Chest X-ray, PA view. Patient: 62 years old, sex M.
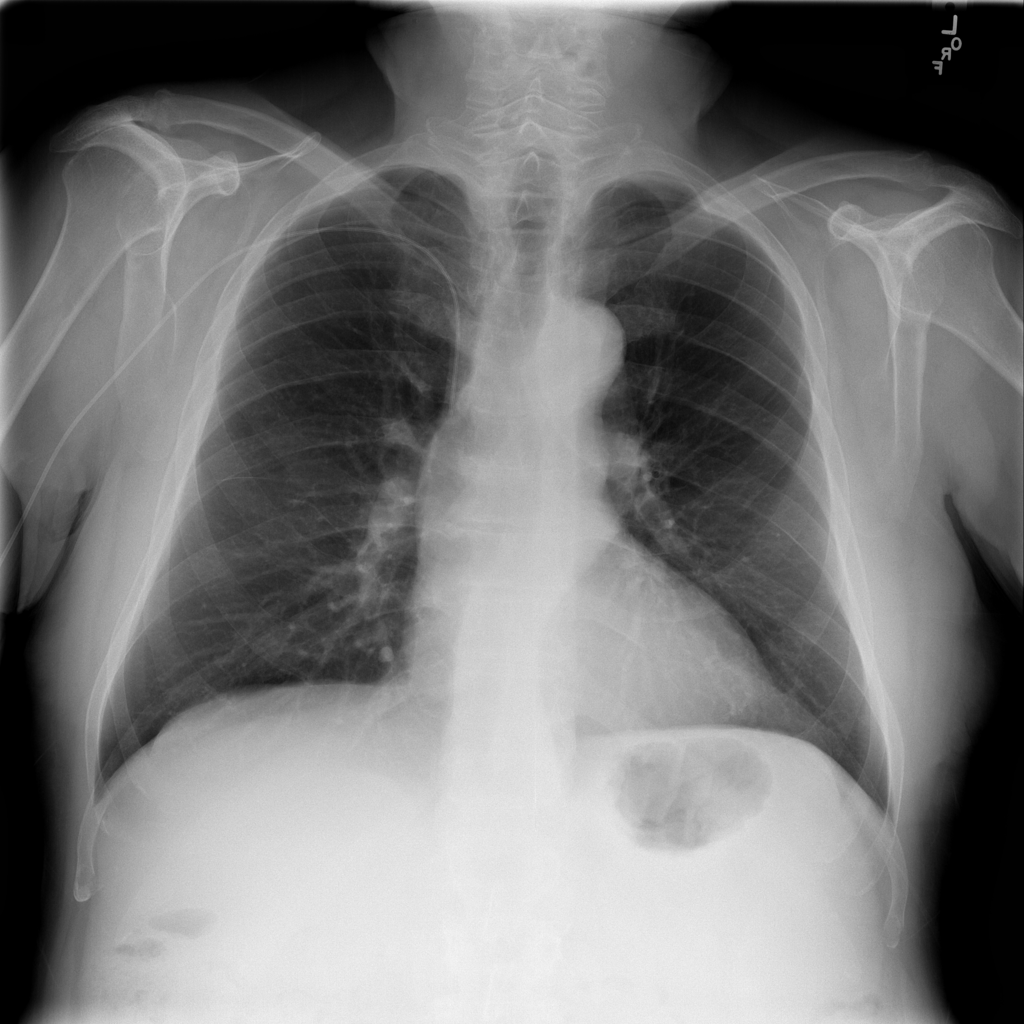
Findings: No Finding